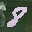
Label: 8